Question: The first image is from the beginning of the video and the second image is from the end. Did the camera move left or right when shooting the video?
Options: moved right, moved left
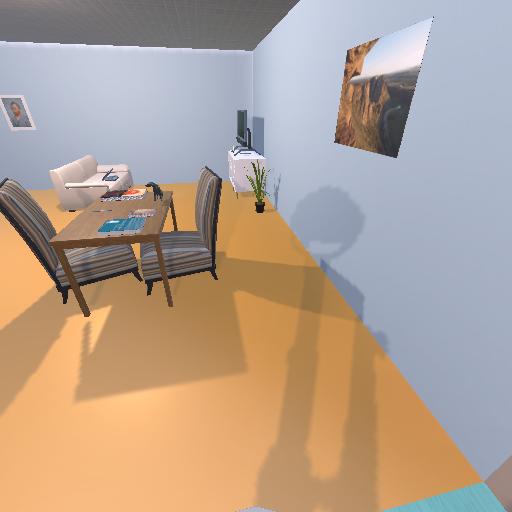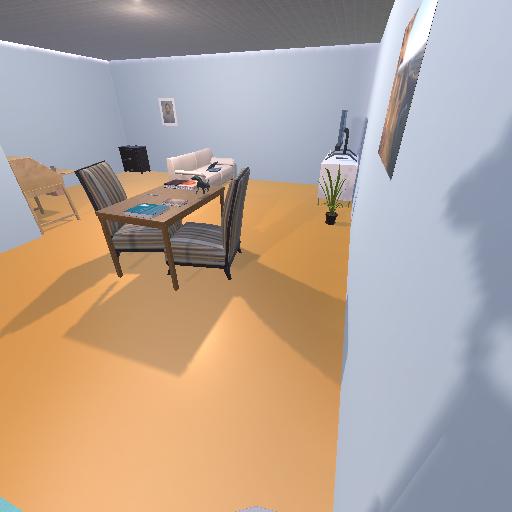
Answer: moved right